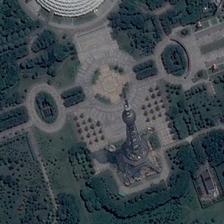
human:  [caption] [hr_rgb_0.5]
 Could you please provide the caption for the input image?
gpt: many green trees and a tower are in a square .

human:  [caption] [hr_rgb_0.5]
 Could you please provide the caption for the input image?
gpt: the square is mainly made up of neatly and orderly plants while the tower at the center is eye-watching .

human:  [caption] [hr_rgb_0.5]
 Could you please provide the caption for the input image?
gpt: many green trees and a tower are in a square .

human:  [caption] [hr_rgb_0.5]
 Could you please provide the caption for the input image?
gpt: the square is mainly made up of neatly and orderly plants while the tower at the center is eye-watching .

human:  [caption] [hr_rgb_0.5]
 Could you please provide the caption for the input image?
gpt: many green trees and a tower are in a square .